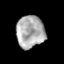
Tissue: prostate
Cell type: T cells
Senescence score: 0.36
Nuclear area (px): 890
Mean DAPI intensity: 173.354